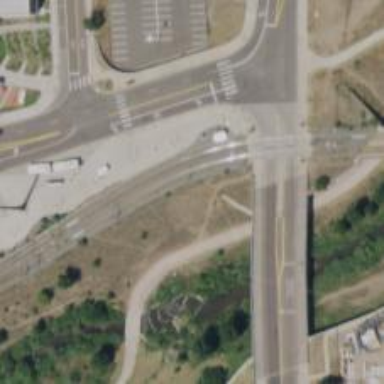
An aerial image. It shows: Crossing for the railway.